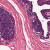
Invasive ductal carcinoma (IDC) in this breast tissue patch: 0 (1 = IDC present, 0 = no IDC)